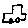
Label: car